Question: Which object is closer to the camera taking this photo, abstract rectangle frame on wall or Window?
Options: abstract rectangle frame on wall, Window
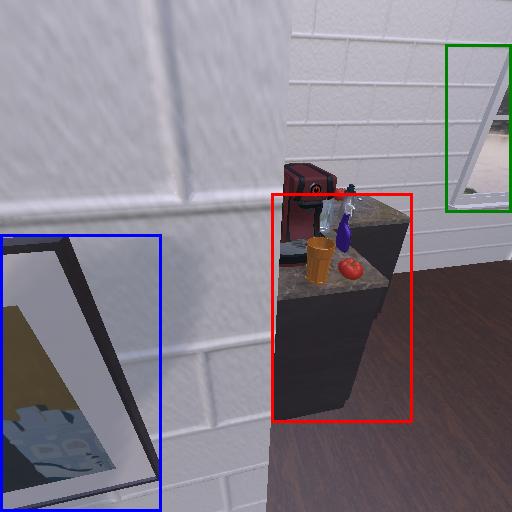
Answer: abstract rectangle frame on wall